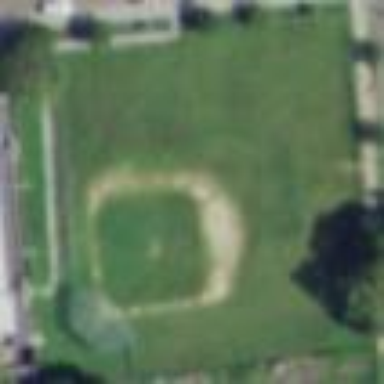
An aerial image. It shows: Baseball pitch for leisure and sports activities.